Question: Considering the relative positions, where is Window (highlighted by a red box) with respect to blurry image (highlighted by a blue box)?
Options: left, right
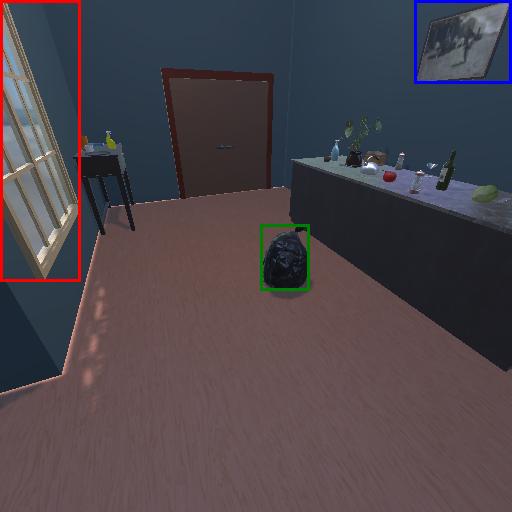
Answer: left